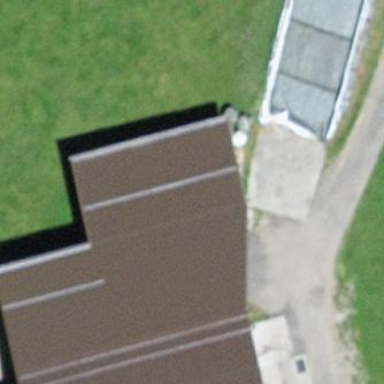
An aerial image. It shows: Shed.